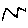
Label: zigzag